Field crop: maize
Growth stage: 2
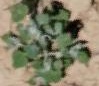
Species: chenopodium